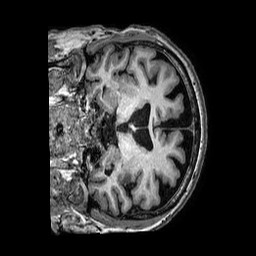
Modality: T1w
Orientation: coronal
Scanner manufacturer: philips
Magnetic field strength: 3 T
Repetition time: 0.006882 s
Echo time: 0.003151 s